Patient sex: F
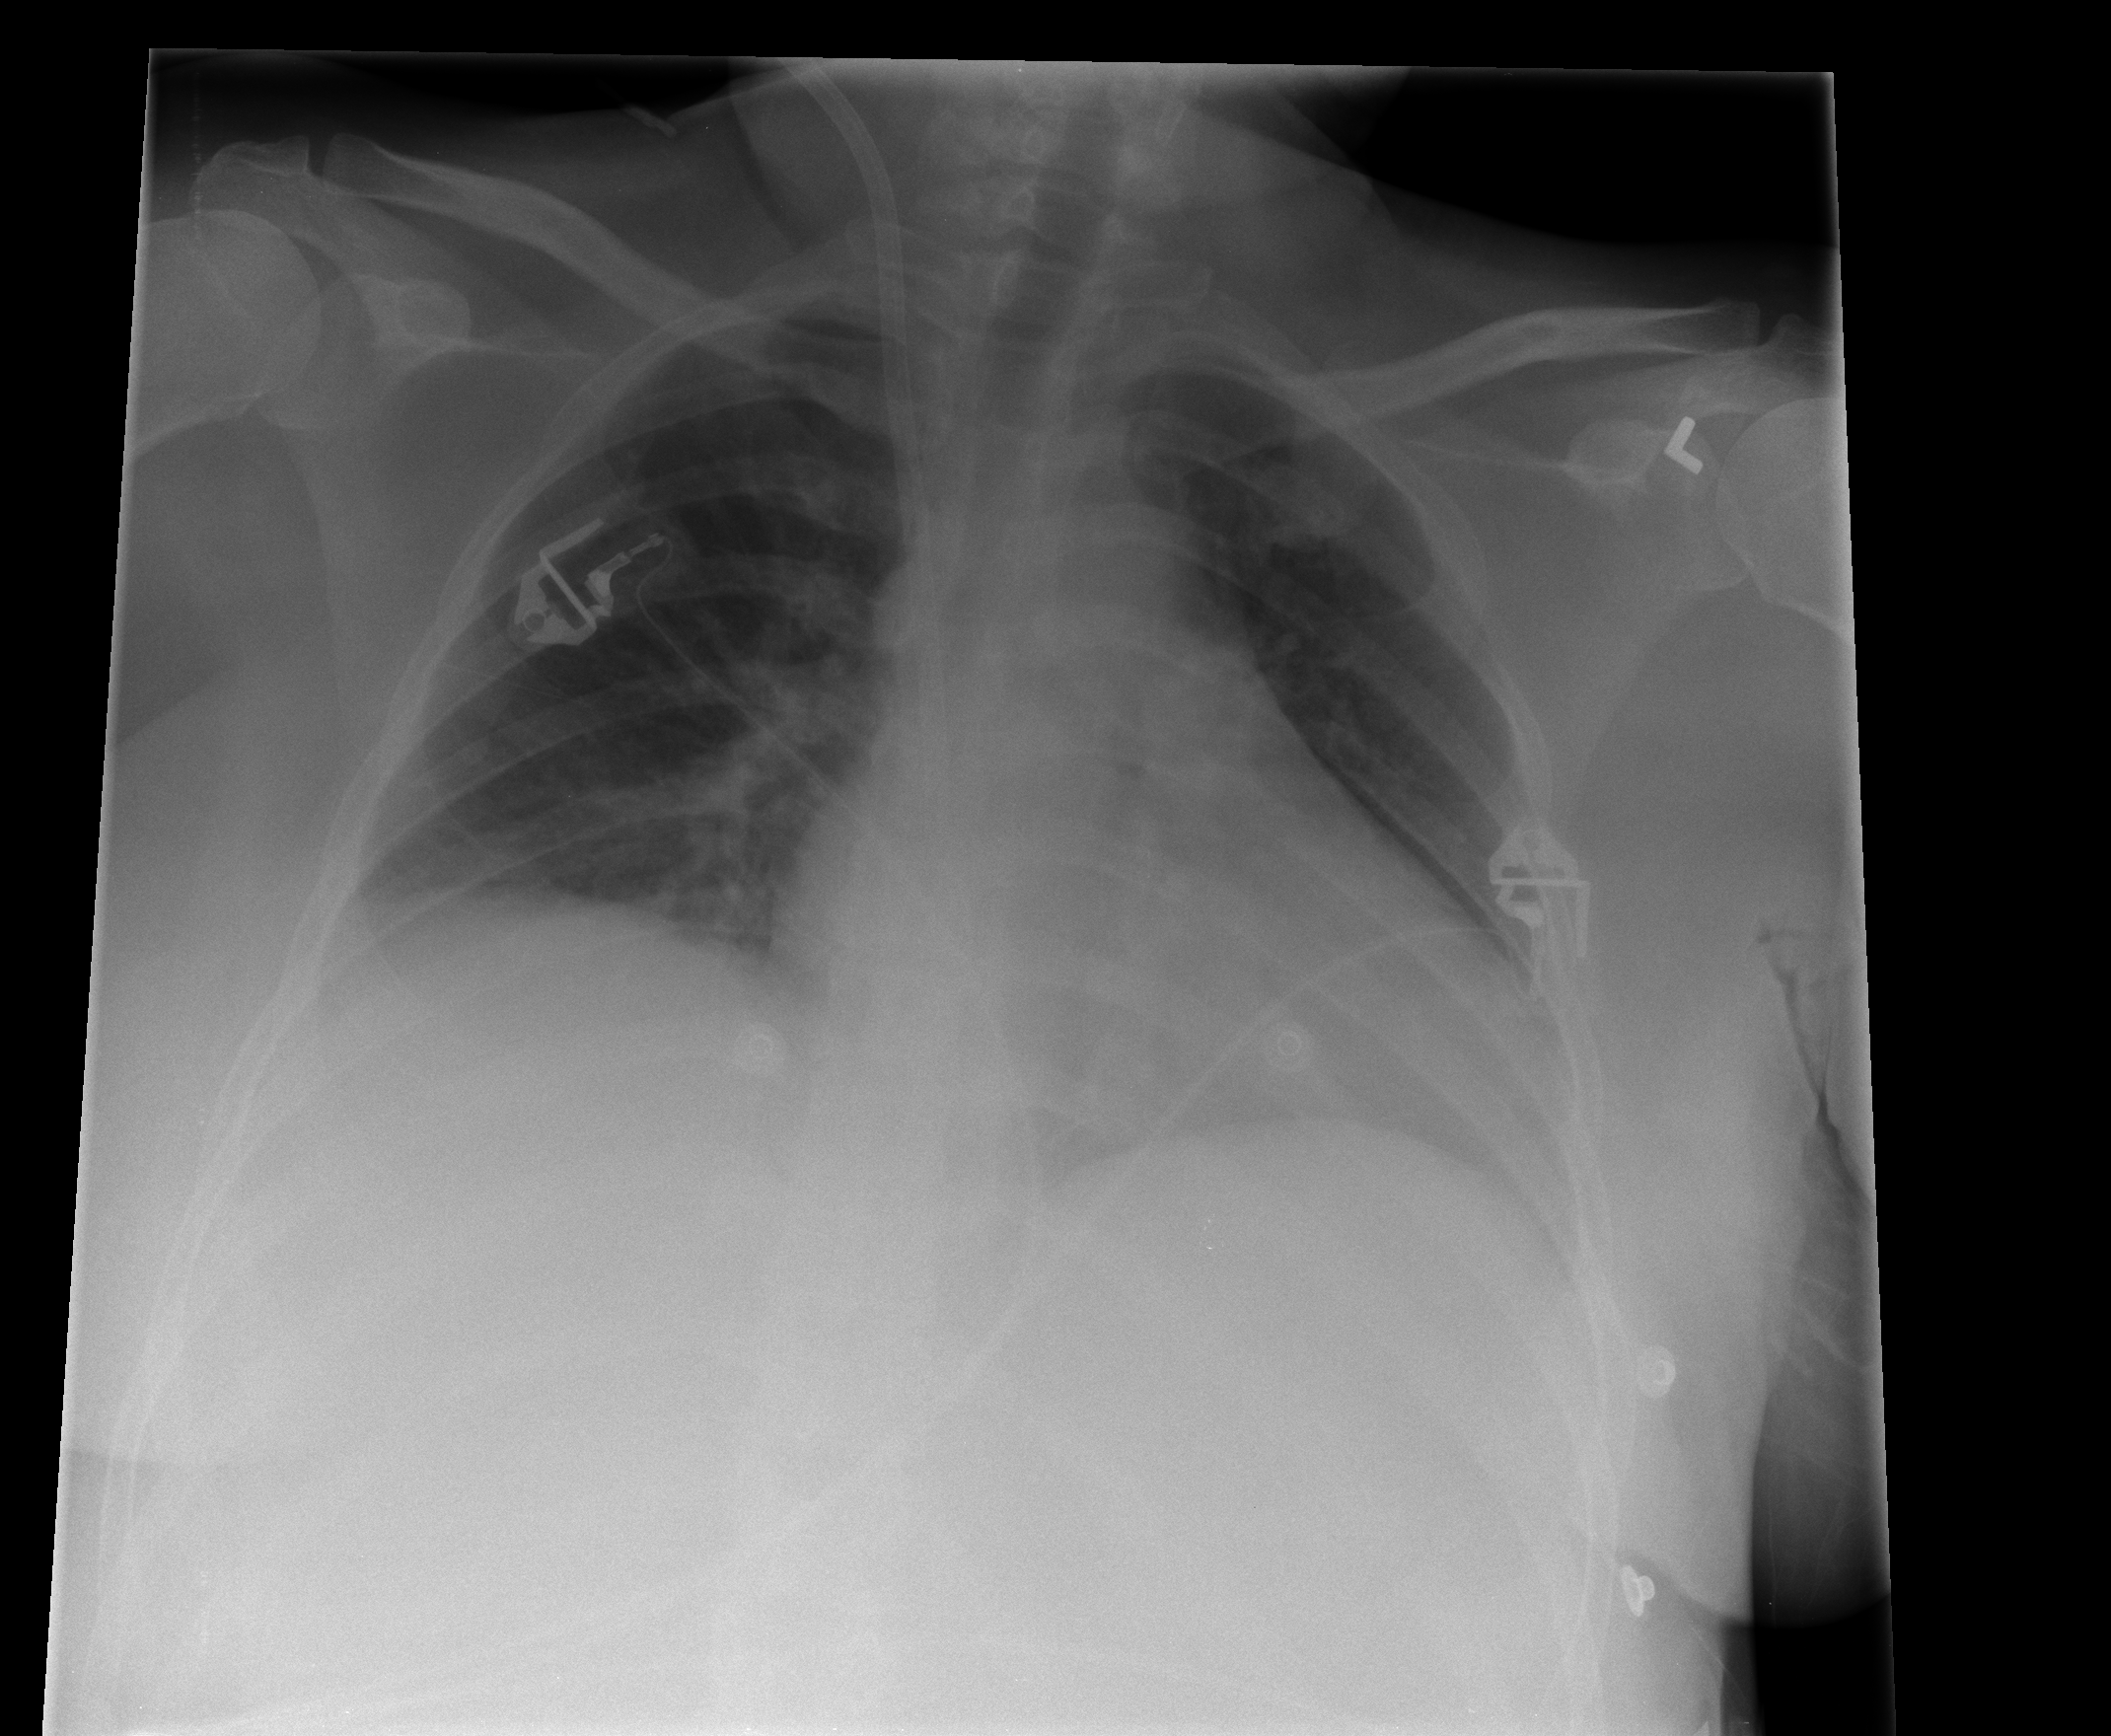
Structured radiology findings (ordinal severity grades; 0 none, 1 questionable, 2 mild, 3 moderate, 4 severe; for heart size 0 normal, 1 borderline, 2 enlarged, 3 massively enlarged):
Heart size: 3
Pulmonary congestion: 2
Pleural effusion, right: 0
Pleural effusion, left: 0
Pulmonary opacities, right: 0
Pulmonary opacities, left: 0
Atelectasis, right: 0
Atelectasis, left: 0